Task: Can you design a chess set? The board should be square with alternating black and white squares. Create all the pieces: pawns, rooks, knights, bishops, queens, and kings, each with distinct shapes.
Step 1602:
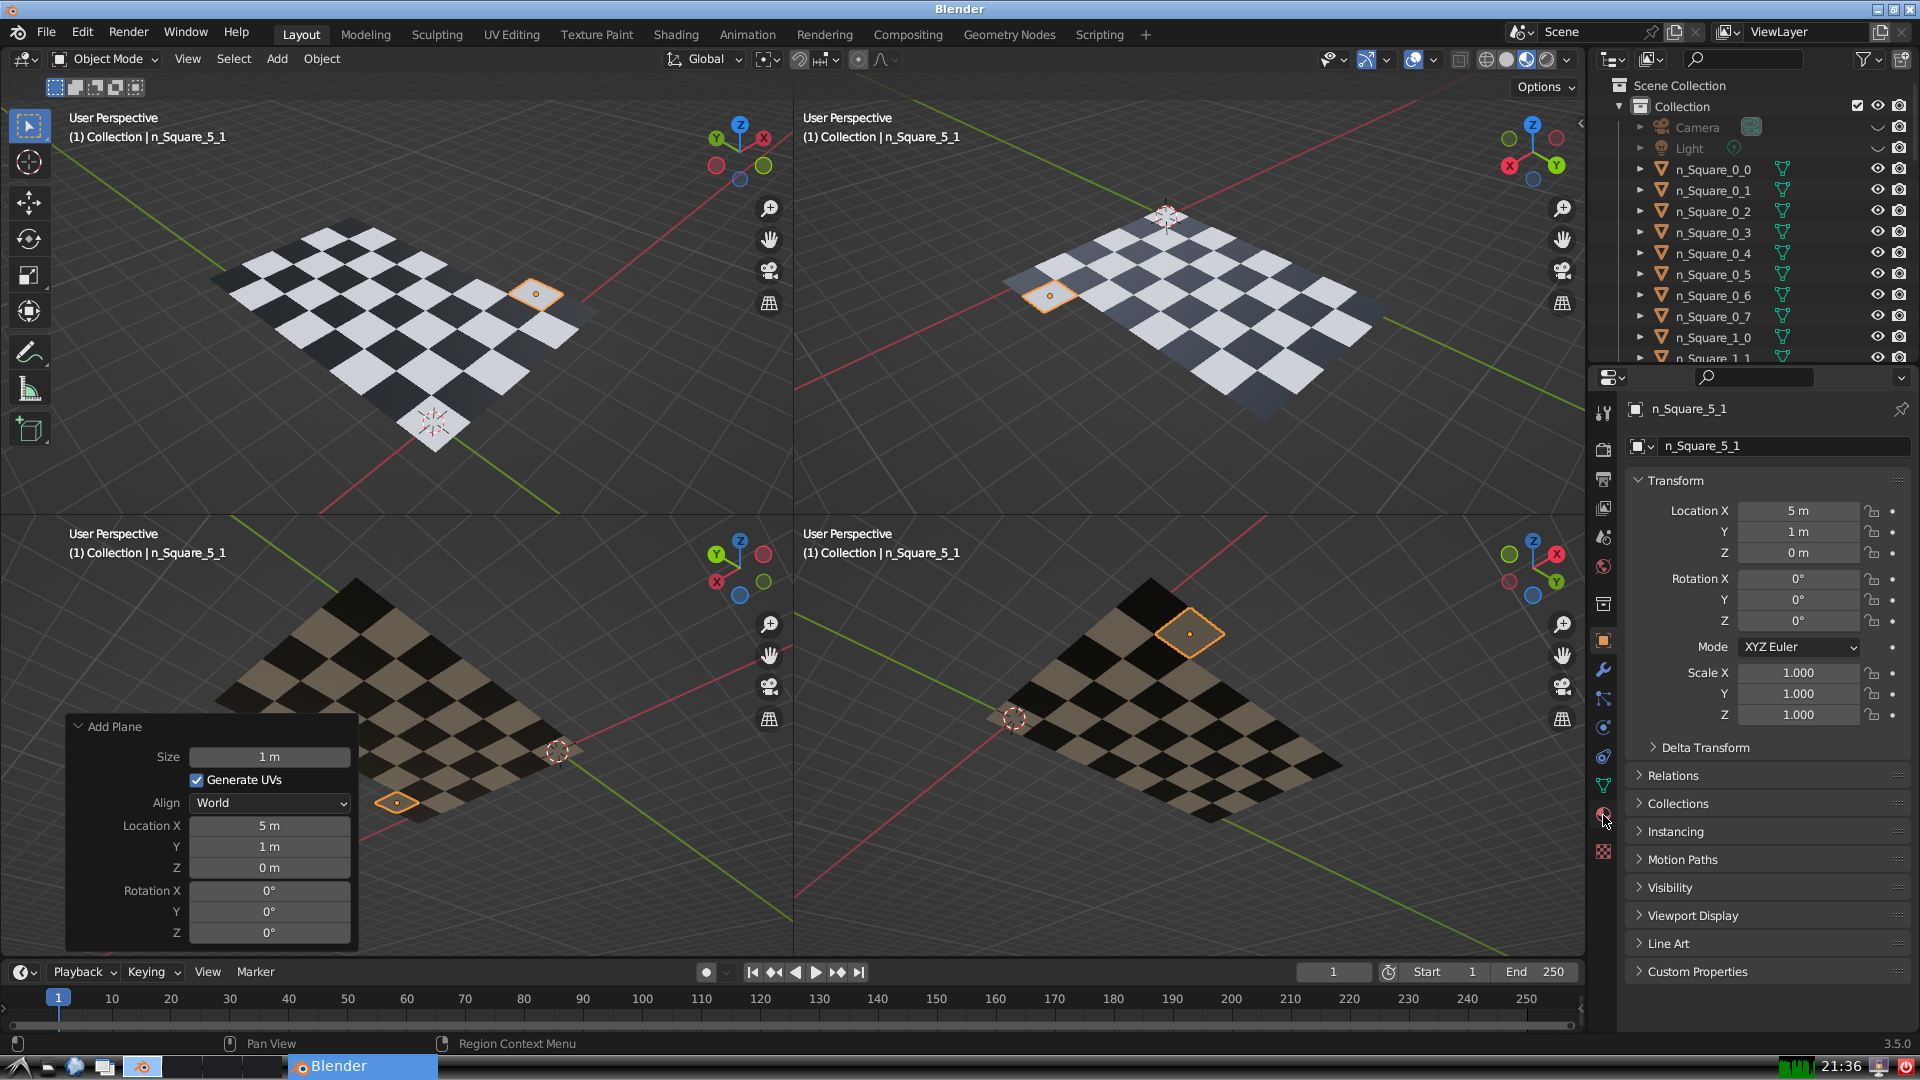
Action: click: no